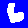
Digit: 6